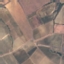
Label: PermanentCrop